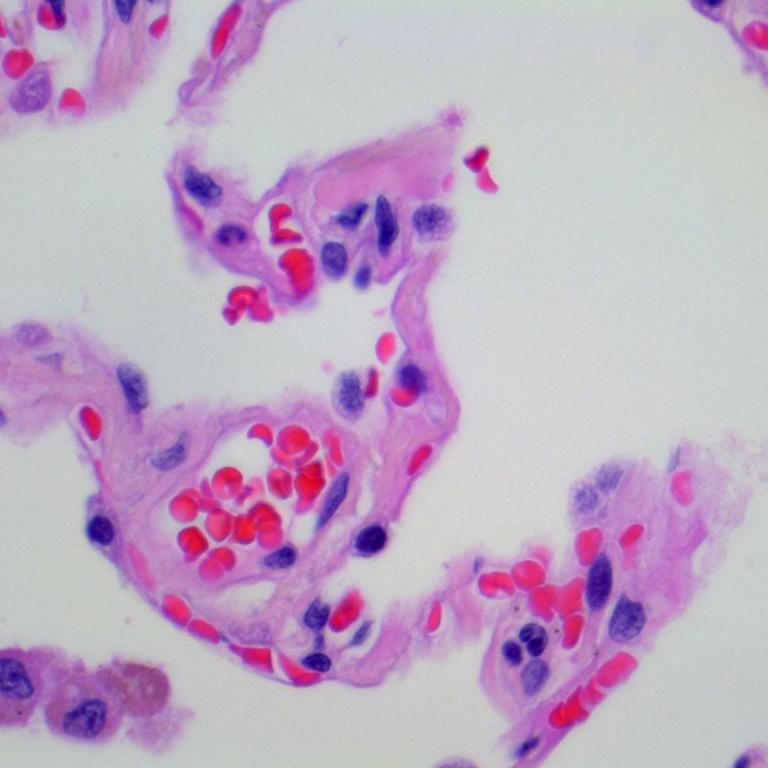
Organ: lung
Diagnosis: benign